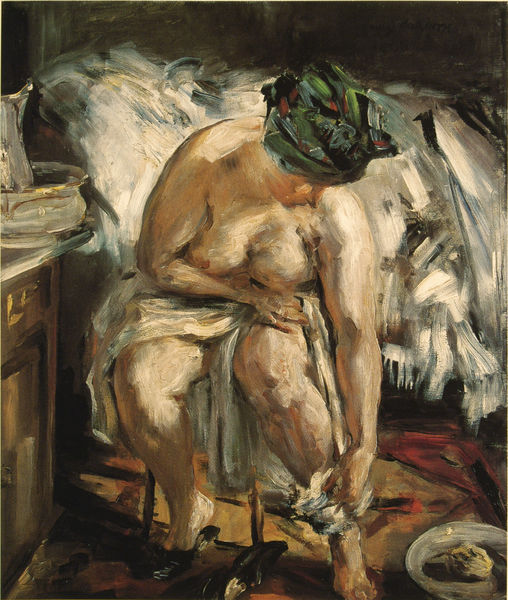
Titel: Matinée, Vormittag
Künstler: Lovis Corinth
Standort: Saarbrücken
Institution: Saarland Museum, Stiftung Saarländischer Kulturbesitz
Schlagwörter: akt, blau, dunkel, gemälde, hand, haut, nackt, schatten, wasser, weiß, badende, gelb, grün, impressionismus, mädchen, sitzen, wäsche, braun, brust, busen, finger, frau, hell, hut, licht, raum, schwarz, stuhl, tür, zimmer, dame, rot, tuch, expressionismus, malerei, teppich, arme, falten, inkarnat, kleidung, schale, schüssel, bild, porträt, öl, morgen, nass, pastos, boden, interieur, stoff, tücher, decke, kanne, krug, beine, bein, brüste, kommode, schrank, frauenakt, schuhe, hitze, hocker, ölgemälde, kissen, dick, weiblich, kopftuch, handtuch, bett, bettdecke, schlafzimmer, schublade, ankleiden, halbakt, laken, knie, waschen, barfuss, corinth, lovis corinth, lappen, fuss, morgentoilette, expressionistisch, abtrocknen, ausziehen, becken, geschirr, schuh, kasten, badezimmer, schranktür, toilette, betttuch, schränkchen, waschtisch, privat, turban, schwamm, nachttisch, kästchen, hausschuh, pantoffeln, dekolte, wasserkrug, waschung, bettwäsche, waschschüssel, decken, nude, fußbad, wasserschüssel, intim, nippel, deutscher impressionismus, wasserschale, korpulent, dicke, bettdece, wasch, übergewicht, waschlappen, weiblicer akt, beim abtrocknen, frau dick nackt gemälde schuhe